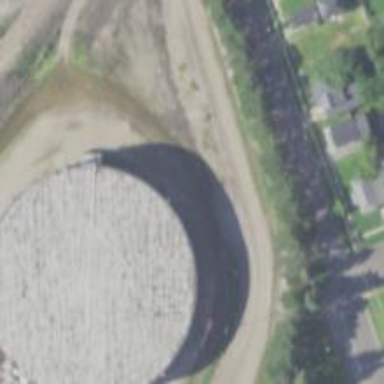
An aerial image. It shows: Storage tank with man-made structure.